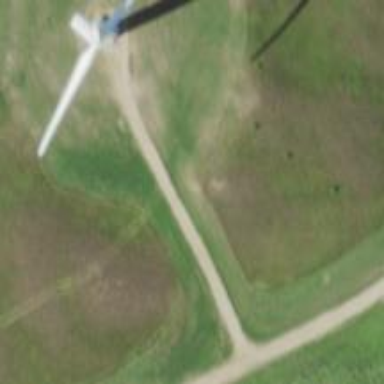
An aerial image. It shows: Road designated for service vehicles in wind farm area.